Question: I have a strange problem, I can figure it out.
here is my program running:

the clock on the right shouldn't even be there, it should just be string that displays the time. I create two different objects and add them to a content panel, then add the content panel to the 'JFrame'. I also have a menu bar that I add to the 'JFrame' and it shows up on the right side of the content pane. Here is my main class:
'''
class DigitalClock3DialsView extends DigitalClockView {
private static int caps[] = { BasicStroke.CAP_BUTT,
BasicStroke.CAP_SQUARE, BasicStroke.CAP_ROUND};
private static int joins[] = { BasicStroke.JOIN_MITER,
BasicStroke.JOIN_BEVEL, BasicStroke.JOIN_ROUND};
private static Color colors[] = {Color.gray, Color.pink, Color.lightGray};
private static BasicStroke bs1 = new BasicStroke(1.0f);
// three arms of clock
private Line2D lines[] = new Line2D[3];
private int rAmt[] = new int[lines.length];
private int speed[] = new int[lines.length];
private BasicStroke strokes[] = new BasicStroke[lines.length];
private GeneralPath path;
private Point2D[] pts;
private float size;
private Ellipse2D ellipse = new Ellipse2D.Double();
private BufferedImage bimg;
//variables to keep track if minutes or hours increased
private int oldMinute;
private int oldHour;
/**
* init background
*/
public void init() {
setBackground(Color.white);
}
/**
* reset view: the shape of arms, etc
*/
public void reset(int w, int h)
{
oldMinute = 0;
oldHour = 0;
size = (w > h) ? h/6f : w/6f;
for (int i = 0; i < lines.length; i++) {
lines[i] = new Line2D.Float(0,0,size,0);
strokes[i] = new BasicStroke(size/3, caps[i], joins[i]);
rAmt[i] = 270; // vertical
}
//speed of the 3 arms
speed[0] = 6;
speed[1] = 6;
speed[2] = 6;
path = new GeneralPath();
path.moveTo(size, -size/2);
path.lineTo(size+size/2, 0);
path.lineTo(size, +size/2);
// YW: do not know how to show the regular clock view
// with inc of 5 mins on the contour
// can you help to fix this?
ellipse.setFrame(w/2-size*2-4.5f,h/2-size*2-4.5f,size*4,size*4);
double linApproxLen = 0.75 * size * 0.258819; // sin(15 degree)
PathIterator pi = ellipse.getPathIterator(null, linApproxLen);
Point2D[] points = new Point2D[100];
int num_pts = 0;
while ( !pi.isDone() )
{
float[] pt = new float[6];
switch ( pi.currentSegment(pt) ) {
case FlatteningPathIterator.SEG_MOVETO:
case FlatteningPathIterator.SEG_LINETO:
points[num_pts] = new Point2D.Float(pt[0], pt[1]);
num_pts++;
}
pi.next();
}
pts = new Point2D[num_pts];
System.arraycopy(points, 0, pts, 0, num_pts);
}
private Point2D[] computePoints(double w, double h, int n)
{
Point2D points[] = new Point2D[n];
double angleDeltaRad = Math.PI * 2 / n;
for (int i=0; i<n; i++)
{
double angleRad = i * angleDeltaRad;
double ca = Math.cos(angleRad);
double sa = Math.sin(angleRad);
double x = sa * w/2;
double y = ca * h/2;
points[i] = new Point2D.Double(x,y);
}
return points;
}
public void paint(Graphics g)
{
System.out.printf("seconds: %s, minutes: %d
", second, minute);
Dimension d = getSize();
updateSecond(d.width, d.height);
if(oldMinute < minute || (oldMinute==59 && minute==0))
{
oldMinute = minute;
updateMinute(d.width, d.height);
}
if(oldHour < hour || (oldHour==12 && hour == 1) )
{
oldHour = hour;
updateHour(d.width, d.height);
}
Graphics2D g2 = createGraphics2D(d.width, d.height);
drawClockArms(d.width, d.height, g2);
g2.dispose();
g.drawImage(bimg, 0, 0, this);
}
public Graphics2D createGraphics2D(int w, int h) {
// standard Java 2D code
Graphics2D g2 = null;
if (bimg == null || bimg.getWidth() != w || bimg.getHeight() != h) {
bimg = (BufferedImage) createImage(w, h);
reset(w, h);
}
g2 = bimg.createGraphics();
g2.setBackground(getBackground());
g2.clearRect(0, 0, w, h);
g2.setRenderingHint(RenderingHints.KEY_ANTIALIASING,
RenderingHints.VALUE_ANTIALIAS_ON);
return g2;
}
private void drawClockArms(int w, int h, Graphics2D g2) {
ellipse.setFrame(w/2-size,h/2-size,size*2,size*2);
g2.setColor(Color.black);
g2.draw(ellipse);
for (int i = 0; i < lines.length; i++) {
AffineTransform at = AffineTransform.getTranslateInstance(w/2,h/2);
at.rotate(Math.toRadians(rAmt[i]));
g2.setStroke(strokes[i]);
g2.setColor(colors[i]);
g2.draw(at.createTransformedShape(lines[i]));
g2.draw(at.createTransformedShape(path));
}
g2.setStroke(bs1);
g2.setColor(Color.black);
for (int i = 0; i < pts.length; i++) {
ellipse.setFrame(pts[i].getX(), pts[i].getY(), 9, 9);
g2.draw(ellipse);
}
}
/**
* step forward on the display: move arm forward
*/
public void step(int w, int h) {
for (int i = 0; i < lines.length; i++)
{
rAmt[i] += speed[i];
System.out.println(rAmt[i]);
if (rAmt[i] == 360) {
rAmt[i] = 0;
}
}
}
public void updateSecond(int w, int h) {
rAmt[0] += speed[0];
if (rAmt[0] == 360) {
rAmt[0] = 0;
}
}
public void updateMinute(int w, int h) {
rAmt[1] += speed[1];
if (rAmt[1] == 360) {
rAmt[1] = 0;
}
}
public void updateHour(int w, int h) {
rAmt[2] += speed[2];
if (rAmt[2] == 360) {
rAmt[2] = 0;
}
}
}
'''
and here is the parent class that extends 'JPanel':
'''
/**
* Digital Clock view base classes
*/
abstract class DigitalClockView extends JPanel
{
protected int second = 0;
protected int minute = 0;
protected int hour = 0;
public void draw()
{
this.repaint();
}
public void updateTime(int second, int minute, int hour)
{
this.second = second;
this.minute = minute;
this.hour = hour;
}
public abstract void paint(Graphics g);
}
'''
my menu buttons are showing on the right side when I use the menu bar. It's almost as if it is just cloning the view on the left side and showing it on the right side again. Why is this?
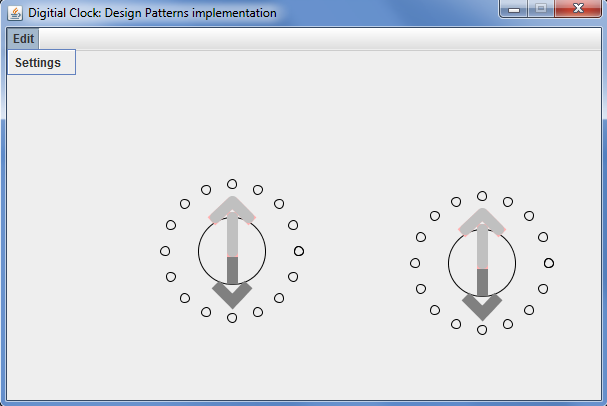
Answer: > super.repaint()
Don't do that, as calling repaint from within a paint method has potential for danger. Call the 'super.paint(g)' method inside of a 'paint(Graphics g)' override.
Or even better yet, don't override 'paint' but instead override your JPanel's 'paintComponent(Graphics g)' method and call 'super.paintComponent(g)'. For graphics you call the same super method as the overridden method, and you're not doing that.
---
Also and again, you should avoid use of null layout as this makes for very inflexible GUI's that while they might look good on one platform look terrible on most other platforms or screen resolutions and that are very difficult to update and maintain.